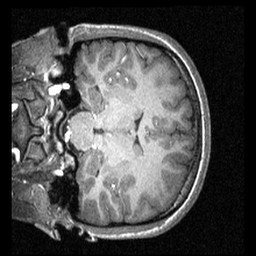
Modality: T1w
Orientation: coronal